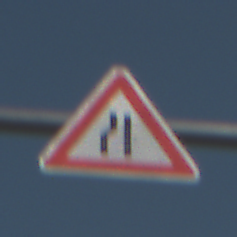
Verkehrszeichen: EinseitigVerengteFahrbahnLinks
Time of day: MorningAfternoon
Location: Outdoor (Special)
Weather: Clear
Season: NotSpecified
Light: Natural